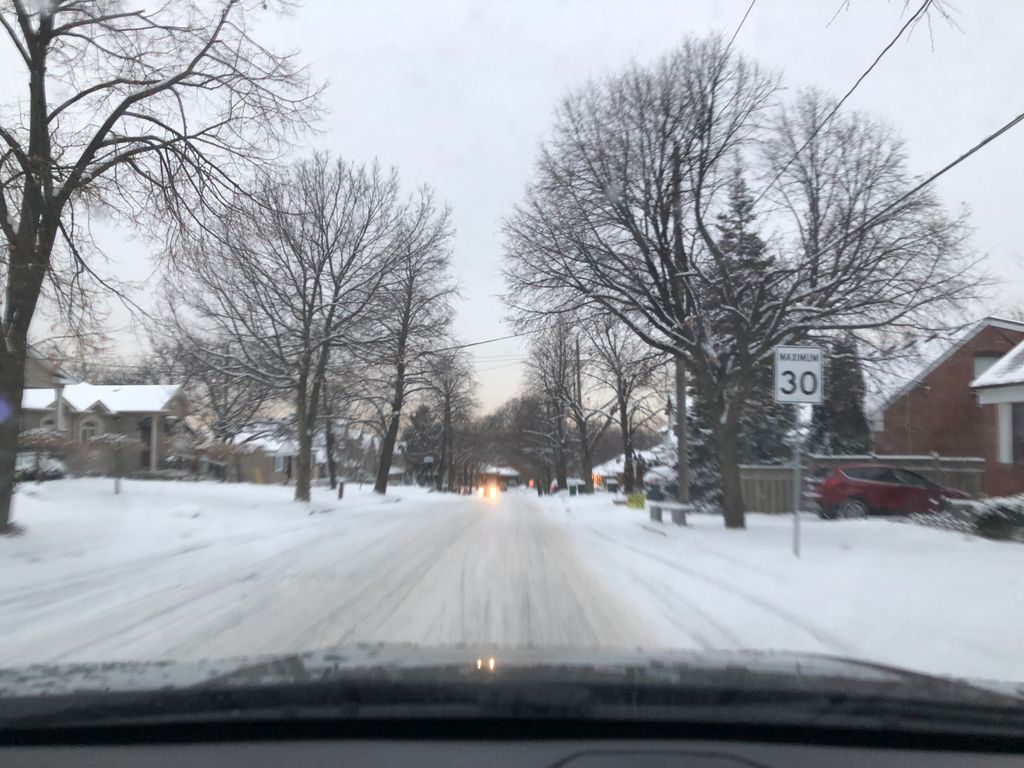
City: toronto